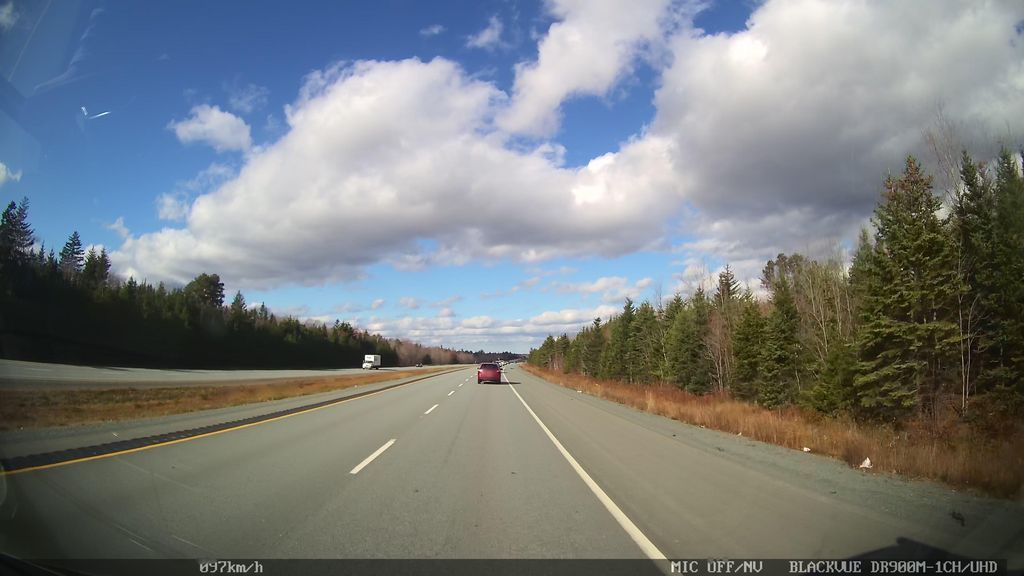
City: halifax